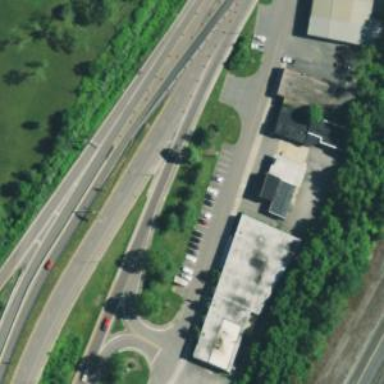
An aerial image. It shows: Trunk link highway.